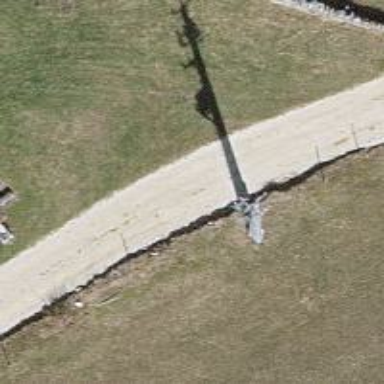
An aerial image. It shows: Distribution transformer attached to power pole.